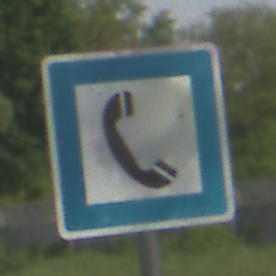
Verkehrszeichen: Fernsprecher
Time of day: MorningAfternoon
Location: Outdoor (Nature)
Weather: PartlyCloudy
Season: NotSpecified
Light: Natural